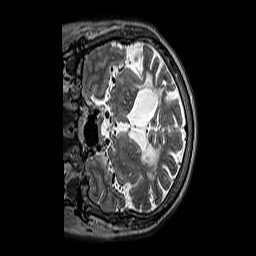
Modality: T2w
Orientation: coronal
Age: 54
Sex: female
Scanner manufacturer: siemens
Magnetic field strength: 3 T
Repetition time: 3.2 s
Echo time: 0.212 s